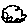
Label: cloud